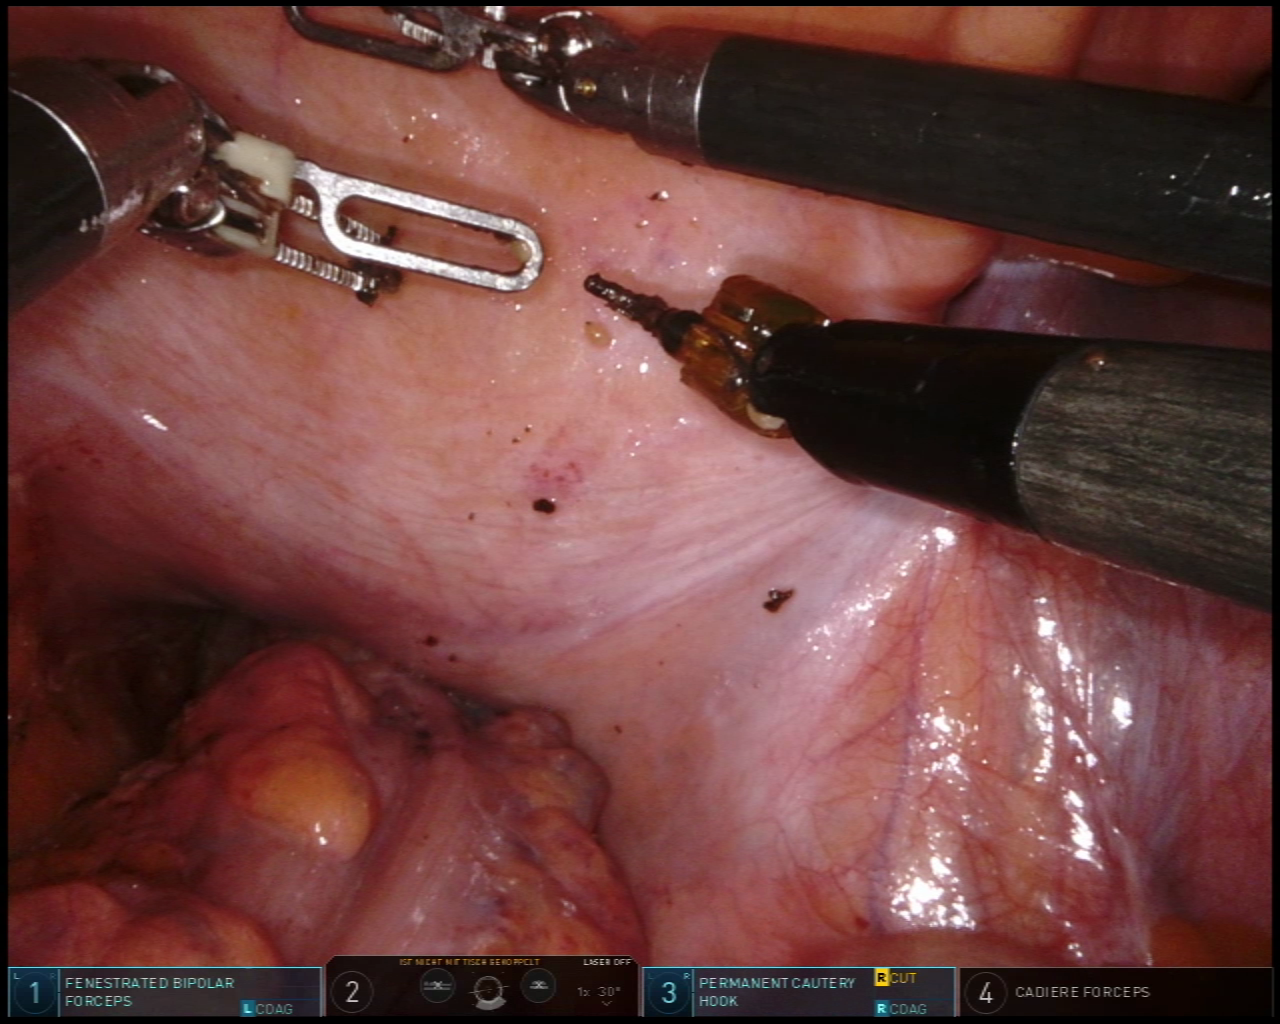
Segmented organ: colon
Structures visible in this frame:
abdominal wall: yes
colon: yes
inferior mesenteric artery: no
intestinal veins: no
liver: no
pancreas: no
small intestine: no
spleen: no
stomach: no
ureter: no
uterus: no
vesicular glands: no